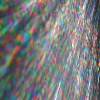
Label: sunburn